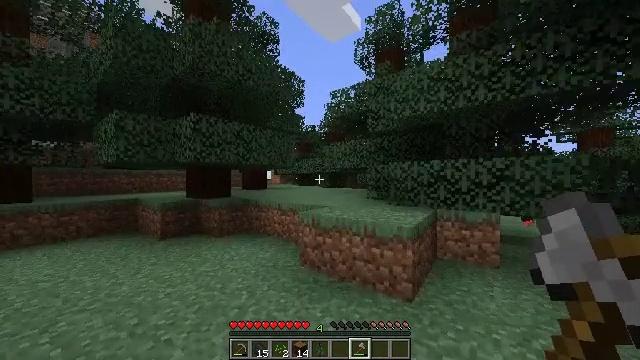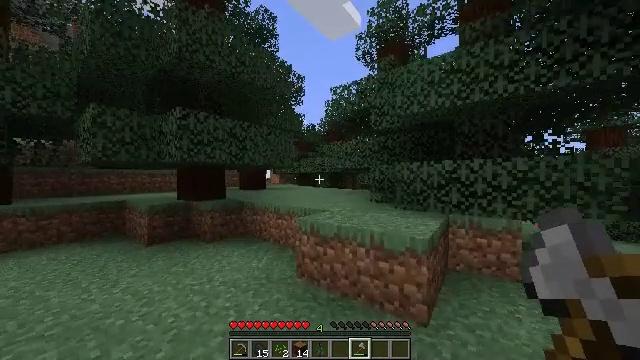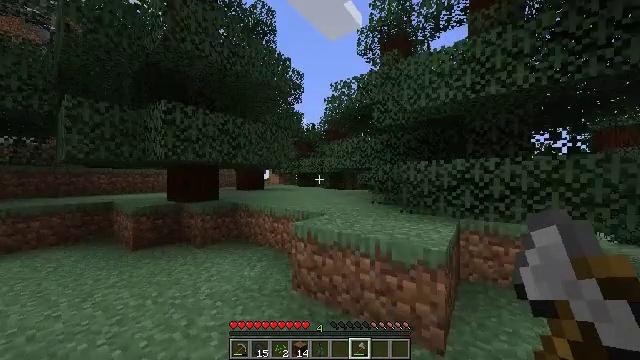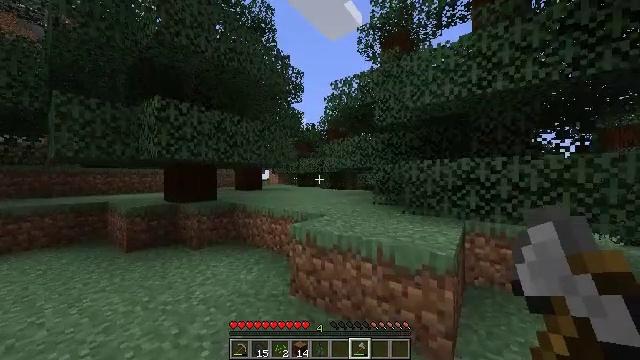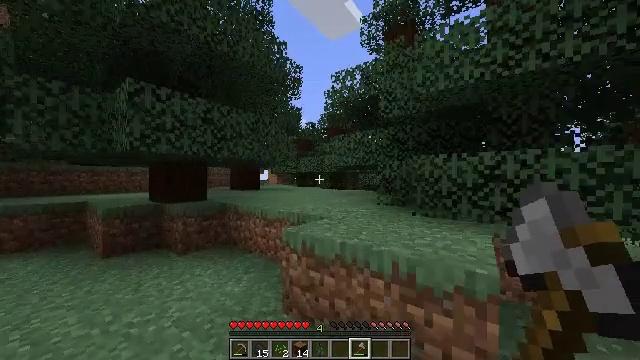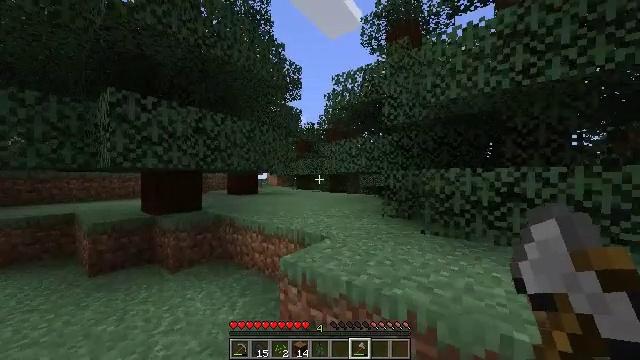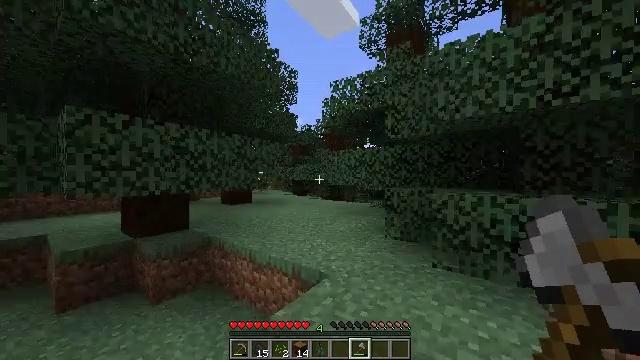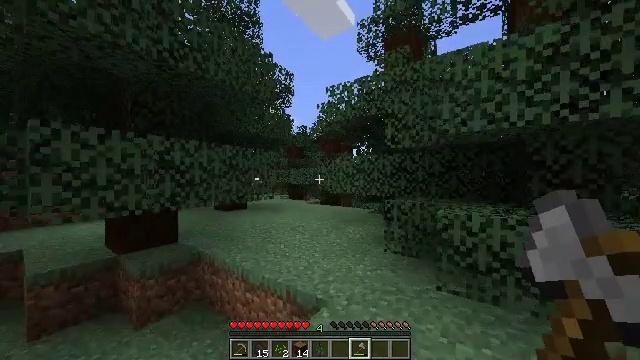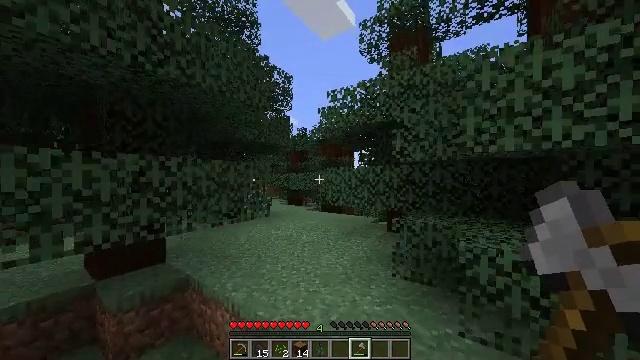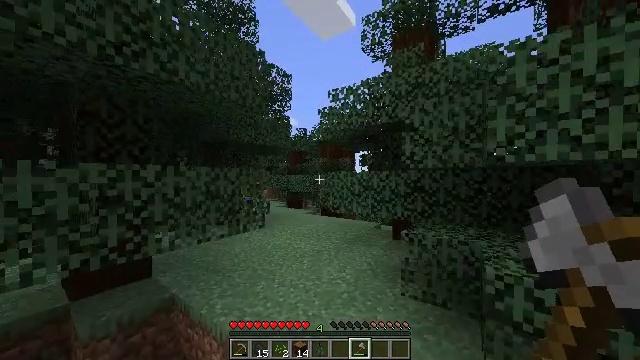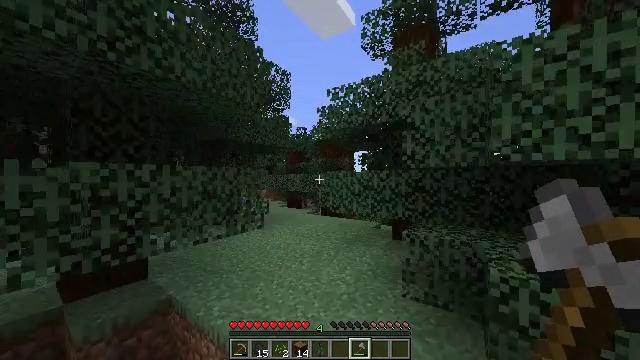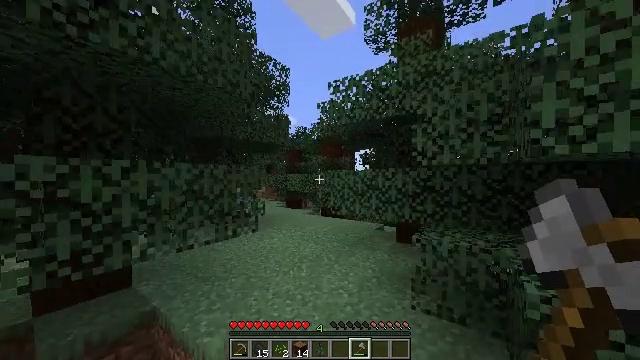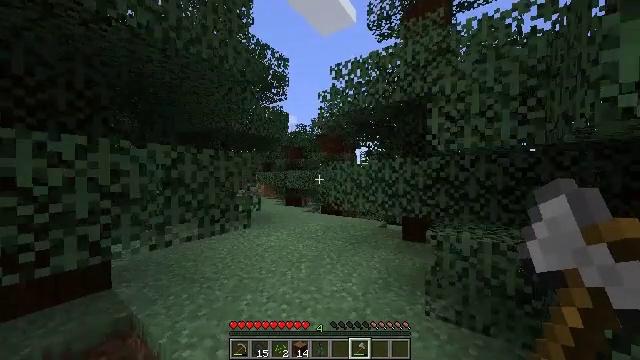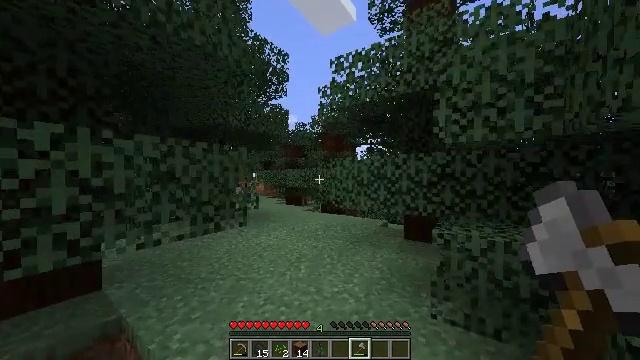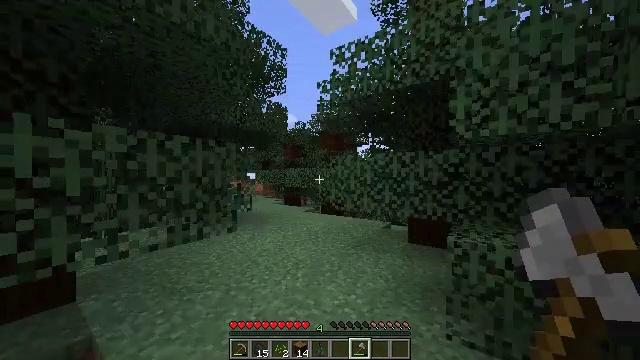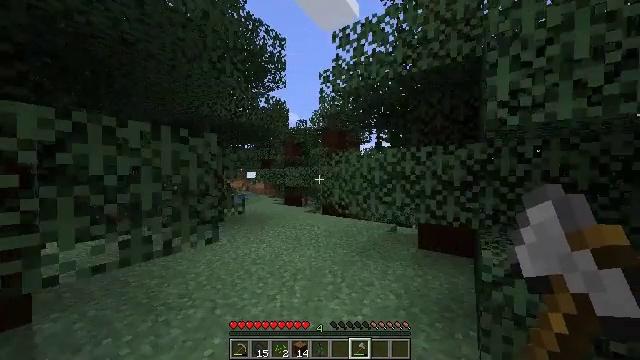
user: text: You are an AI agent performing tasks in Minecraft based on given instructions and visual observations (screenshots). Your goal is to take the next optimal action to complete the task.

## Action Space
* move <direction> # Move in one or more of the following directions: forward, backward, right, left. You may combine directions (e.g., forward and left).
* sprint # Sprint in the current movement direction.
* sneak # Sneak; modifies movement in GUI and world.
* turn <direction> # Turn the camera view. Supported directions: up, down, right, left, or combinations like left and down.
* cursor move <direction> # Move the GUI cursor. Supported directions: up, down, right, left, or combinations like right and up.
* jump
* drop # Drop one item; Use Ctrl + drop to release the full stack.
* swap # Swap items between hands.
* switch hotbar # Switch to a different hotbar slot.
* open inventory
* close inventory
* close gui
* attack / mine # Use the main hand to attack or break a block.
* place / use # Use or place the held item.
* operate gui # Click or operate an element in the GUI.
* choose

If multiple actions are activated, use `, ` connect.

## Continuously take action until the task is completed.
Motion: motion action
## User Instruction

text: Attack the large fern to gather it.
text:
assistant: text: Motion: move forward
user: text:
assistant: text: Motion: move forward
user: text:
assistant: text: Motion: move forward
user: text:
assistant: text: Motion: move forward
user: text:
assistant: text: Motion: move forward, jump
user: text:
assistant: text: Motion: move forward, jump
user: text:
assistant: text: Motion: move forward, turn right, jump
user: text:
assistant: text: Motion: move forward, jump
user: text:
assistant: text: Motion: move forward, jump
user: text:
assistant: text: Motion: move forward
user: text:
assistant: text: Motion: move forward
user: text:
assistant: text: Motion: move forward
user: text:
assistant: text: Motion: move forward
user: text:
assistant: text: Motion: move forward
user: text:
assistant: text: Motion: move forward
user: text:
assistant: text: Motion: move forward, turn left
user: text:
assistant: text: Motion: move forward
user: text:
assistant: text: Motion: move forward, turn left
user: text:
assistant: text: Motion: move forward, turn left
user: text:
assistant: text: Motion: move forward, turn left
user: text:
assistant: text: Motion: move forward, turn left
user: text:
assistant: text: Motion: move forward, turn left
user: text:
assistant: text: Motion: move forward
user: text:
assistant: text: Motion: move forward
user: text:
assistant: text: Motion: move forward
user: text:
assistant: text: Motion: move forward, turn left
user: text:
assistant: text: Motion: move forward, turn left
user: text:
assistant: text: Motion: move forward
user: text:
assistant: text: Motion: move forward
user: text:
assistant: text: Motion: move forward, turn left